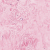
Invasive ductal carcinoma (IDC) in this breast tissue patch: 0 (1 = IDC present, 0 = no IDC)